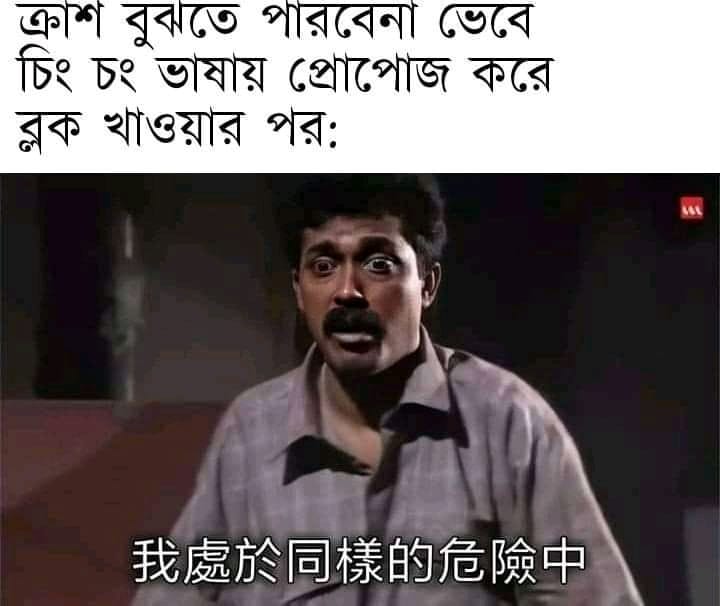
Caption: ক্রাশ বুঝতে পারবেনা ভেবে চিং চিং ভাষায় প্রোপোজ করে ব্লক খাওয়ার পর :
Label: non-hate